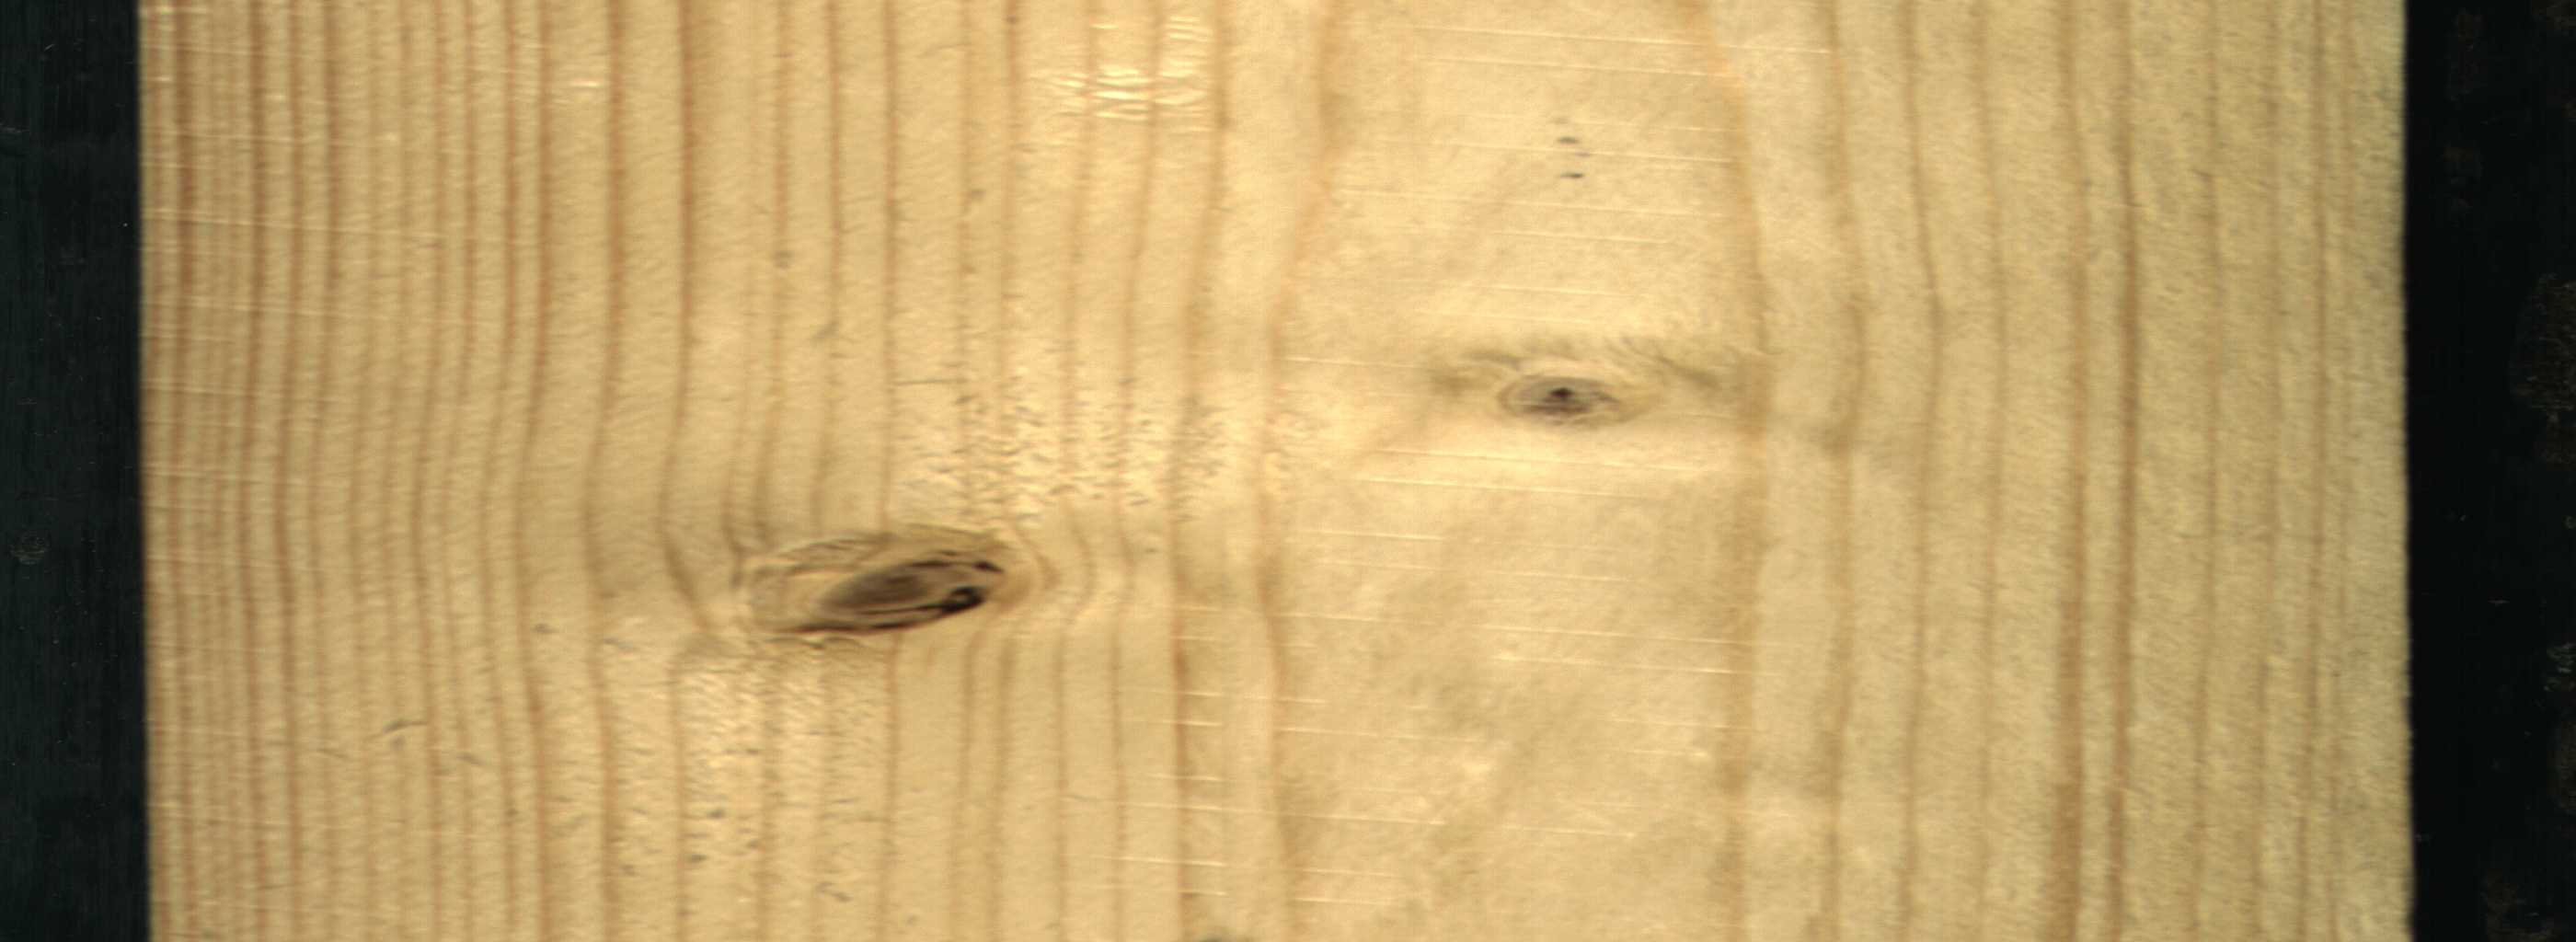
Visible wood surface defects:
Live_Knot
Live_Knot